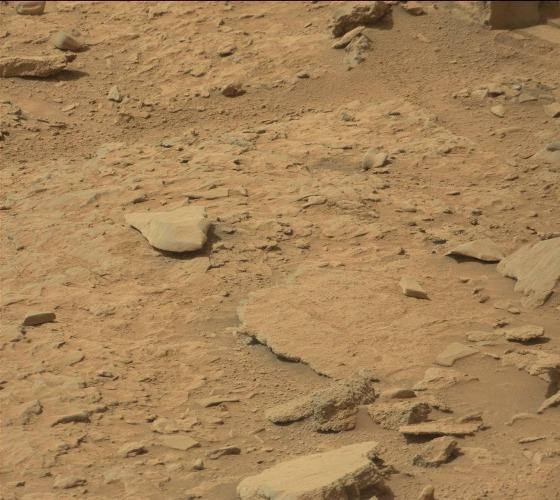
Terrain classes present: Bedrock, Gravel / Sand / Soil, Rock, Shadow